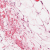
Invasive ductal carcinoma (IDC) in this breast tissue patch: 0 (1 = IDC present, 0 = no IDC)